Question: I'm trying to create an array of long in java, but eclipse is showing me an error as shown below:
Below is my code:

How can I resolve this?
Can't i create a long size array in java?
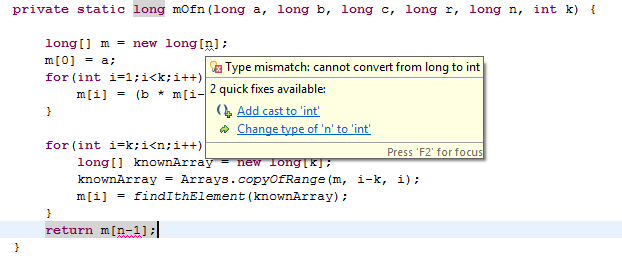
Answer: Arrays of longs are fine: 'long[]'. But 'int' So just change 'long n' to 'int n' in the method parameter declaration, and you'll be all set.